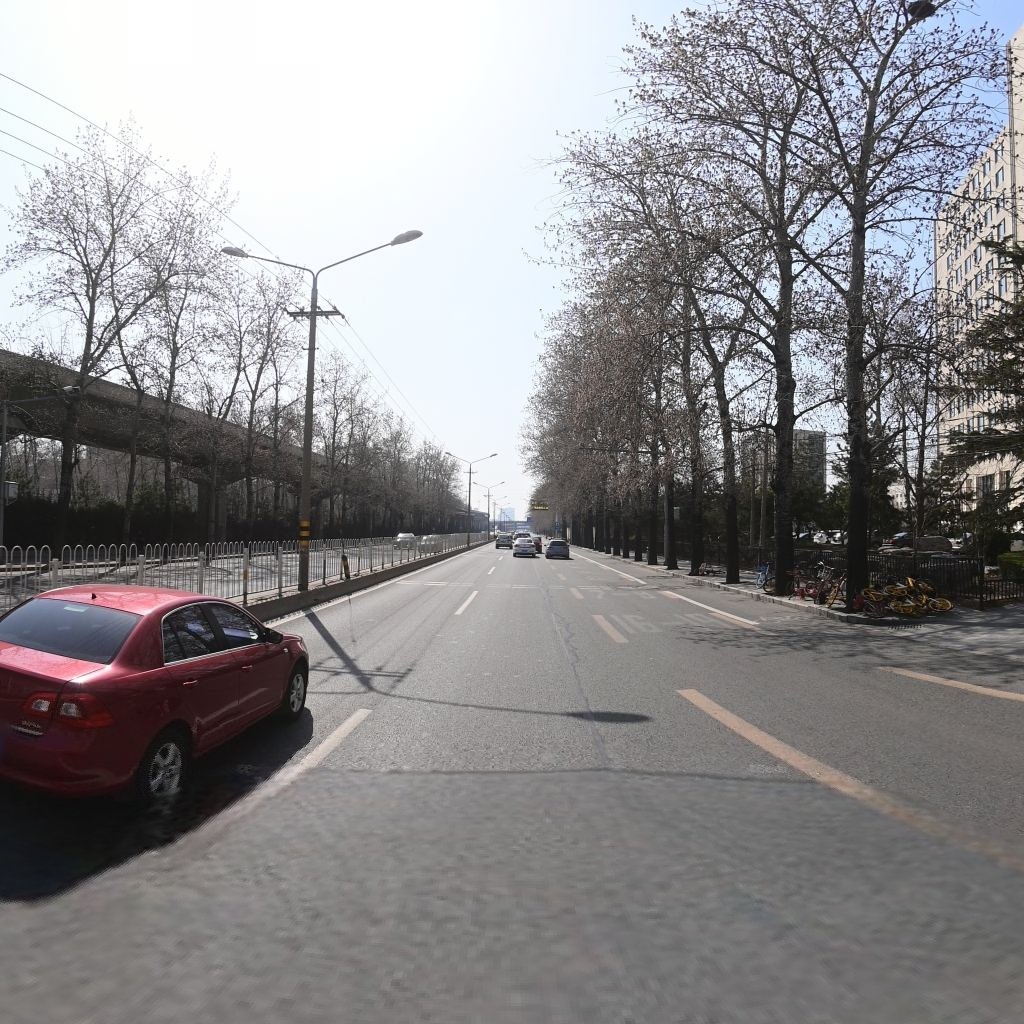
Region: Chaoyang
Road damage annotations: longitudinal patch